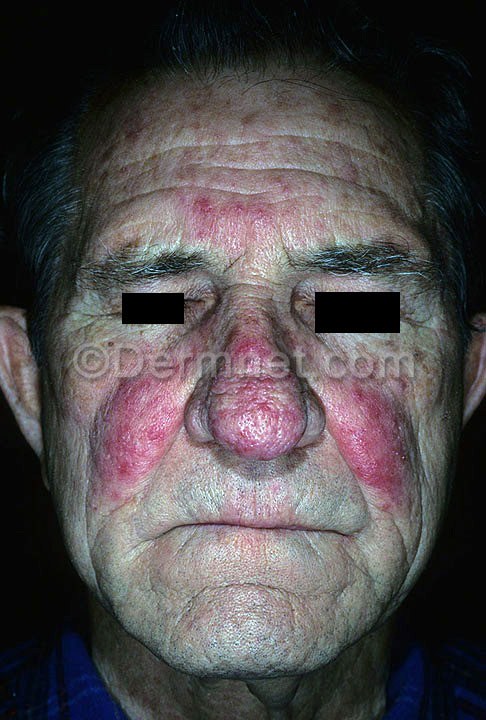
Disease: Acne and Rosacea Photos